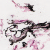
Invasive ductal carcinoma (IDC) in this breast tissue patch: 0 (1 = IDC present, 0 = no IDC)